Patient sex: M
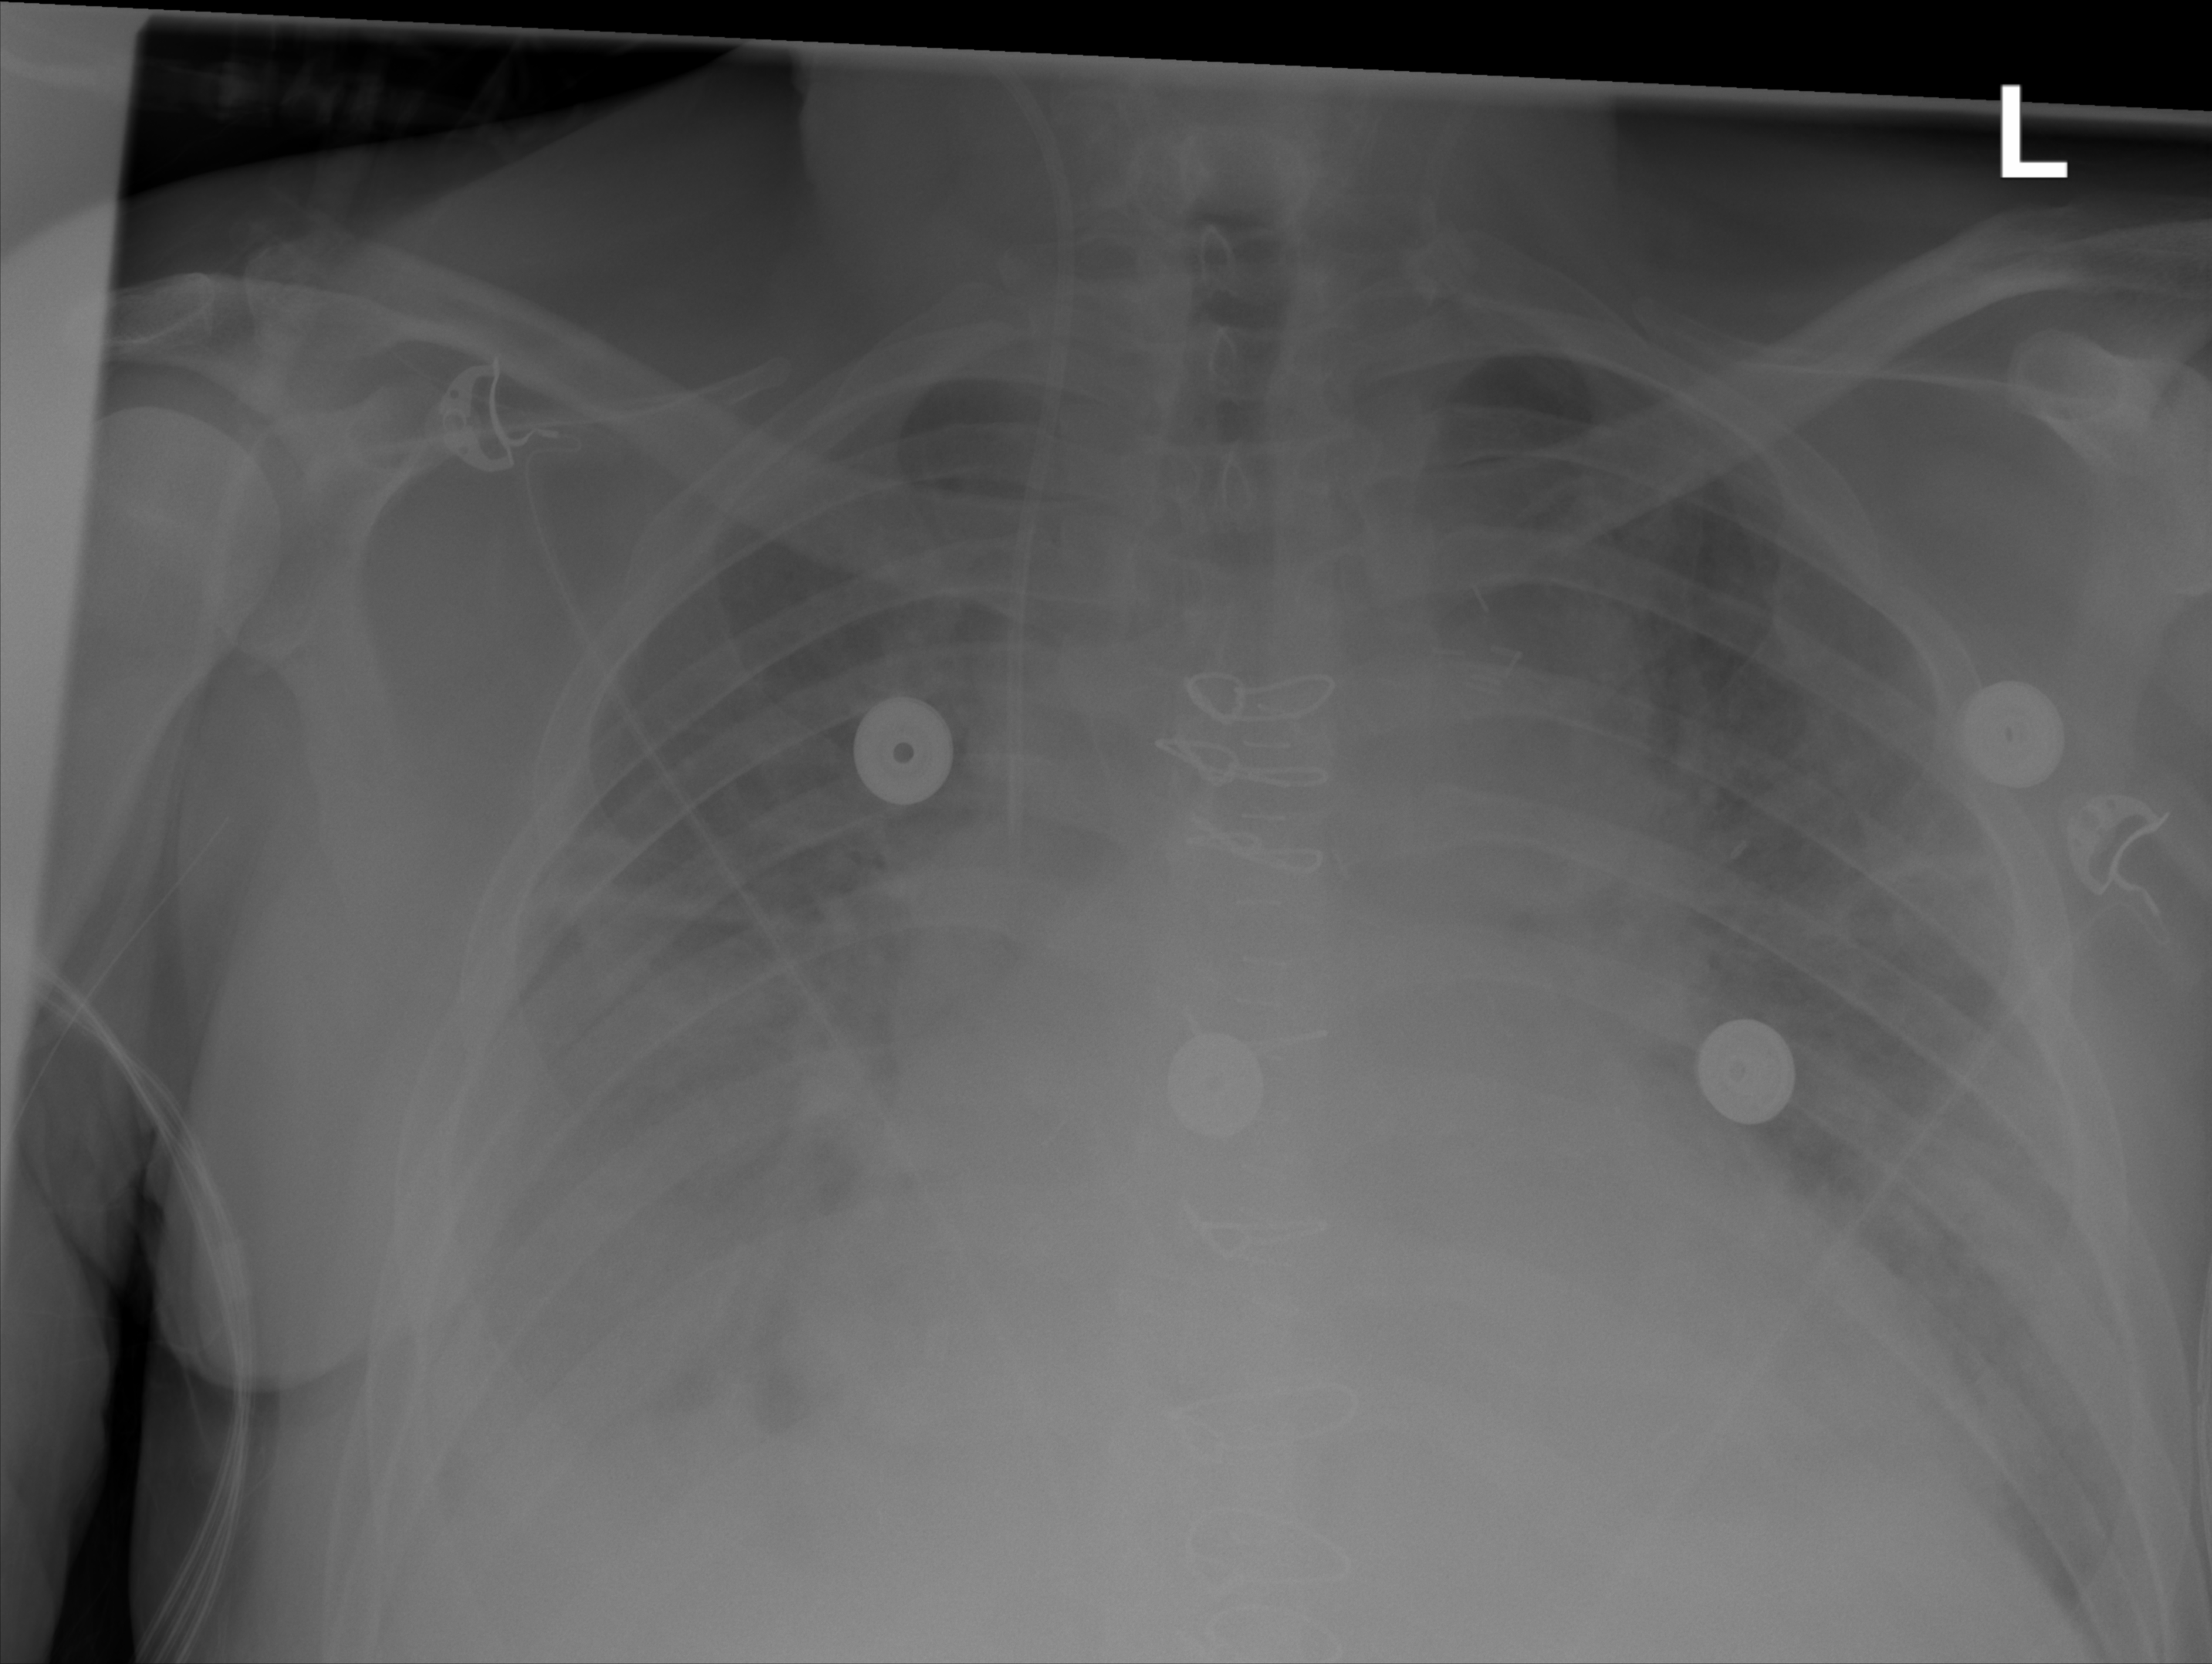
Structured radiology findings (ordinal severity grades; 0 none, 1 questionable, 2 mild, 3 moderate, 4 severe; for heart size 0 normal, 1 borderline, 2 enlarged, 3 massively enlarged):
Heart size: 3
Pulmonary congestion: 2
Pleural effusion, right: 2
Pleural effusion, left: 2
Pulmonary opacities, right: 2
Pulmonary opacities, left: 2
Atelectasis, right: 2
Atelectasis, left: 2